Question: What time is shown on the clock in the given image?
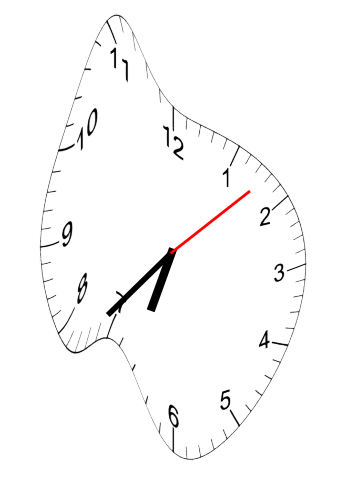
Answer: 06:37:08